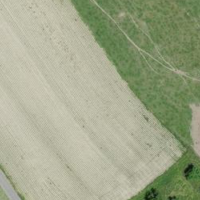
EUNIS habitat code: 52
Species observed at this site:
Salvia pratensis